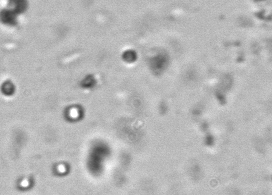
Label: Phaeocystis